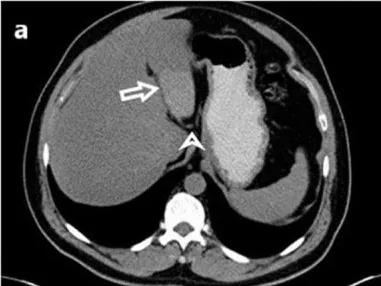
Pseudolesion in liver segments II and III associated with aberrant left gastric vein. Axial (CT) images were acquired using a four-phase liver CT protocol:. Pre-contrast.
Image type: radiology (ct)